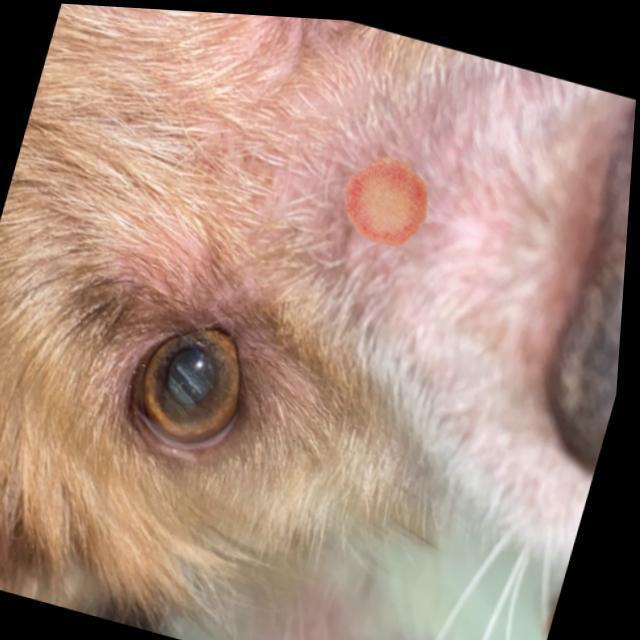
Canine ringworm (Dermatophytosis) — fungal infection caused by Microsporum or Trichophyton. Presents with circular alopecia, scaling, crusting, and broken hairs.